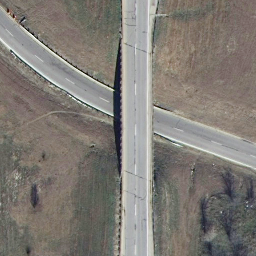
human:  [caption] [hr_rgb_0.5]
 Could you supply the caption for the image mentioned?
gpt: A road go across another one diagonally with no cars on the roads .

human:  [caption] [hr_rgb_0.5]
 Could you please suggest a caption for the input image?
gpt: A road go across another one diagonally .

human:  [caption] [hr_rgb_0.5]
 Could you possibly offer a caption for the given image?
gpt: A road go across another one diagonally with some plants surounded .

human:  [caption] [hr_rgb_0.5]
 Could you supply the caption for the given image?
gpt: A road go across another one diagonally with no cars on the roads .

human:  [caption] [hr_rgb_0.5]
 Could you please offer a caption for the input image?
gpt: An overpass go across the roads with no cars on the roads .